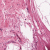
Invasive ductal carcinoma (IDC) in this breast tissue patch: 0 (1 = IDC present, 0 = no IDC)